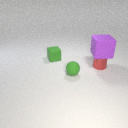
small red metal cylinder to the right of small green rubber cube